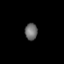
Tissue: prostate
Cell type: T cells
Senescence score: 0.2995
Nuclear area (px): 205
Mean DAPI intensity: 109.454